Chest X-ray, PA view. Patient: 47 years old, sex F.
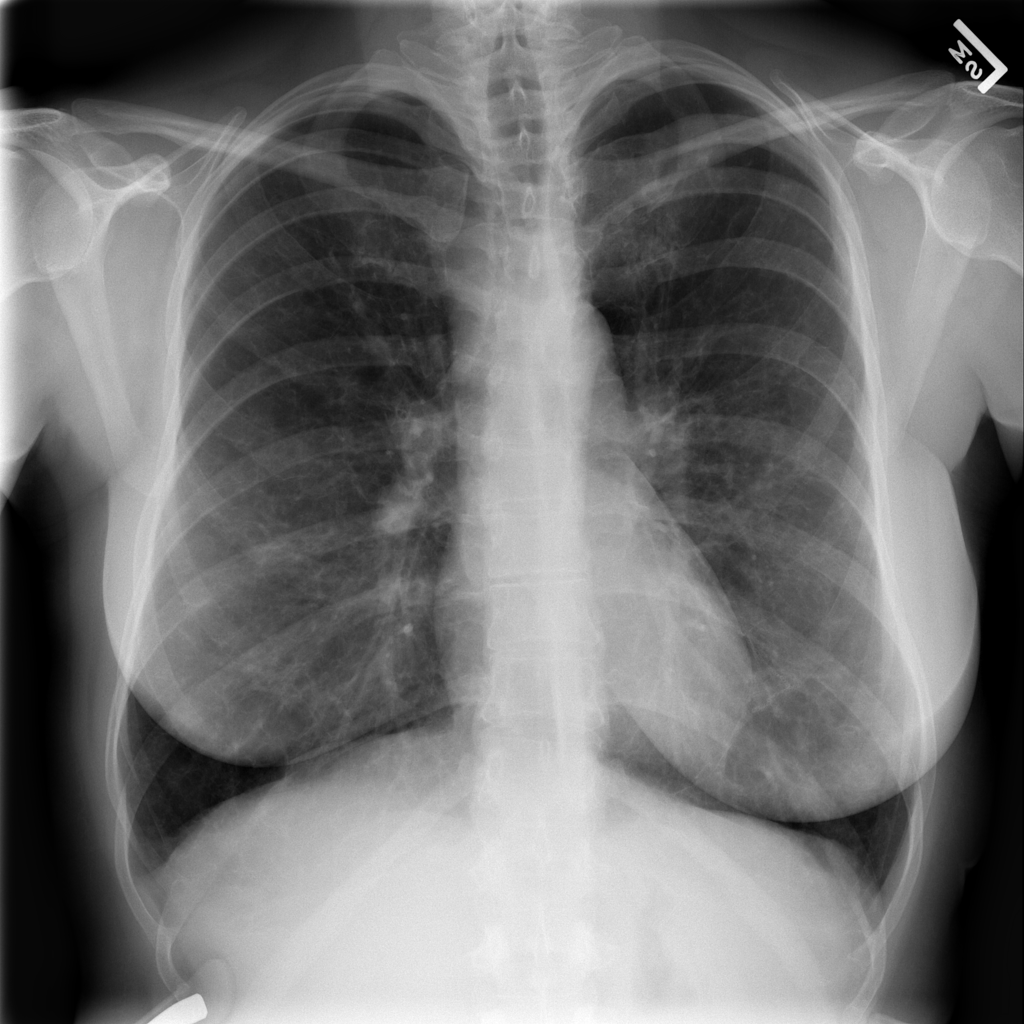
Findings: Pneumothorax